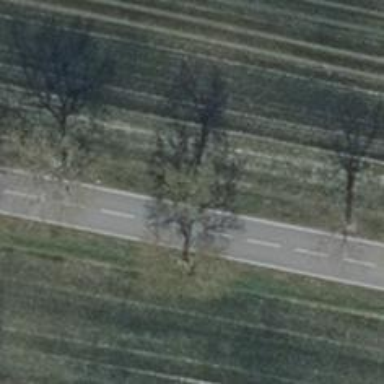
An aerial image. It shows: Row of deciduous broadleaved trees.